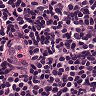
Metastatic tissue present: no